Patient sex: M
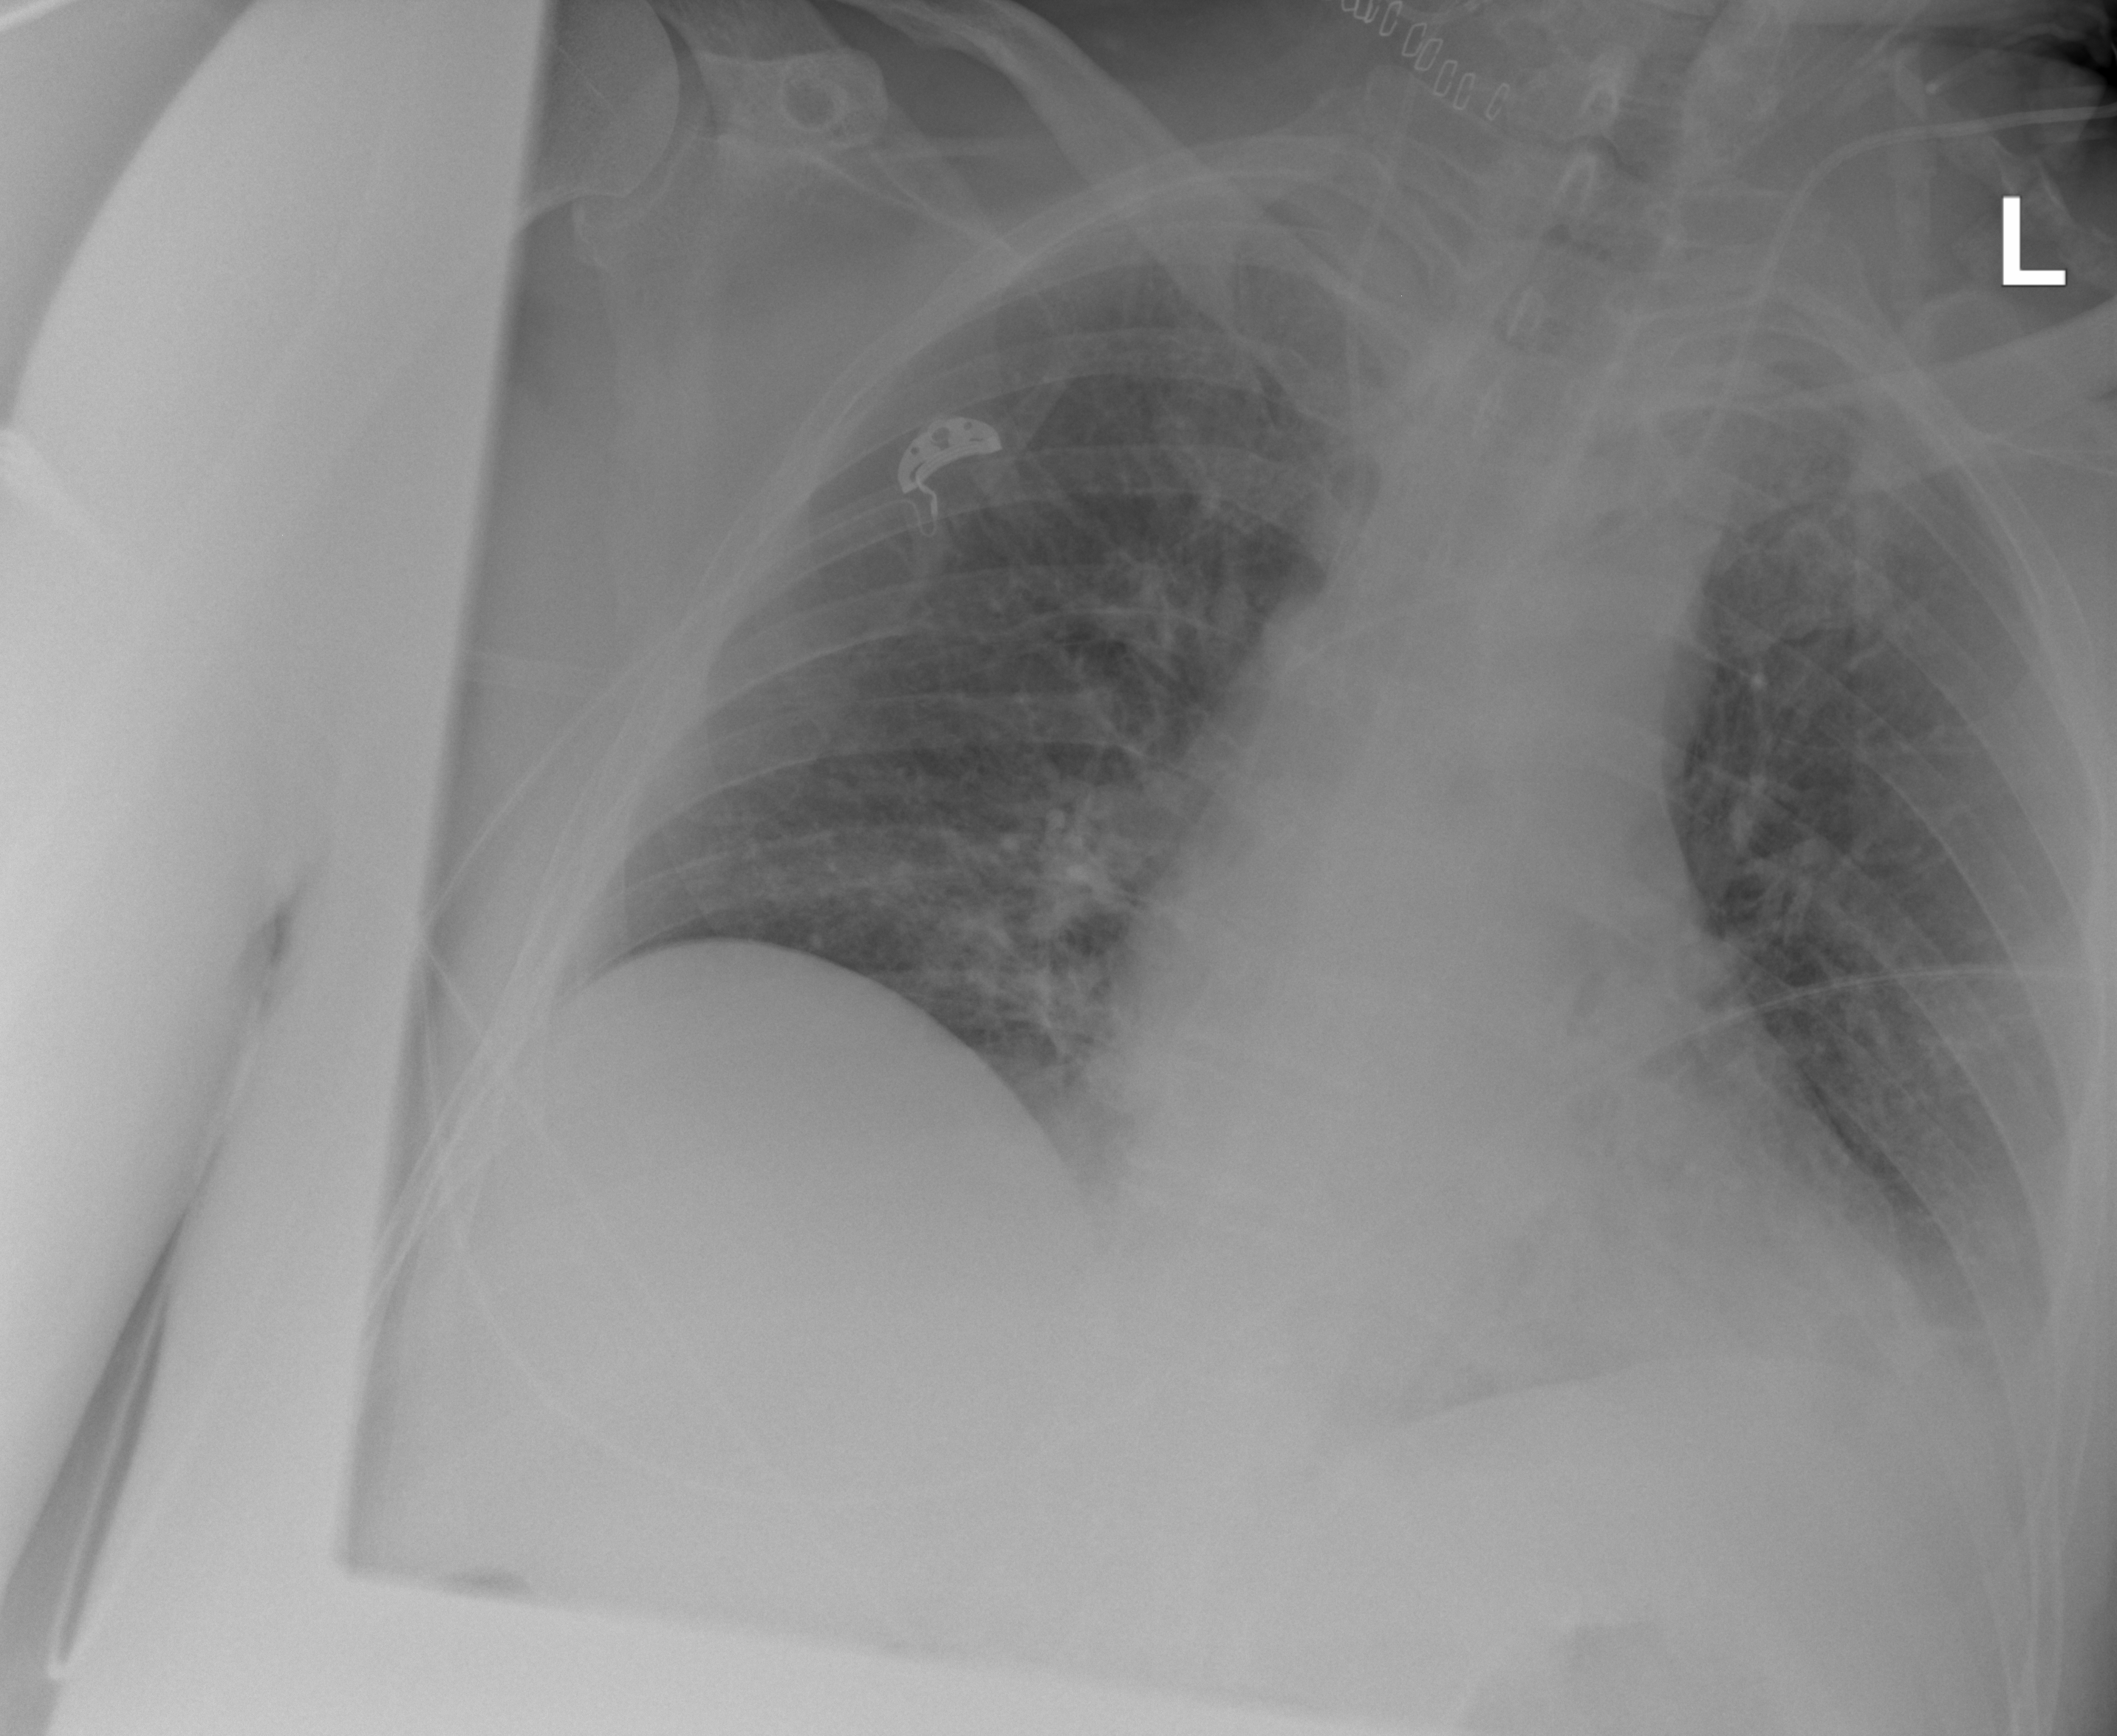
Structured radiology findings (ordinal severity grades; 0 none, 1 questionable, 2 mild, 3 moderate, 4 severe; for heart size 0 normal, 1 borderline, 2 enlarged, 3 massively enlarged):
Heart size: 0
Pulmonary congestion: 0
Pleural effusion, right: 0
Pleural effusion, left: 0
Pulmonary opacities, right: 0
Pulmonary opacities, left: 2
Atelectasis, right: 0
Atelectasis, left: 0